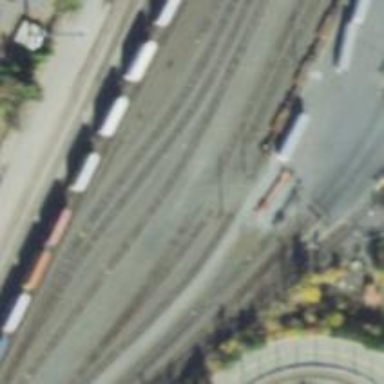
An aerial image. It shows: Railway yard.